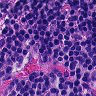
Metastatic tissue present: no